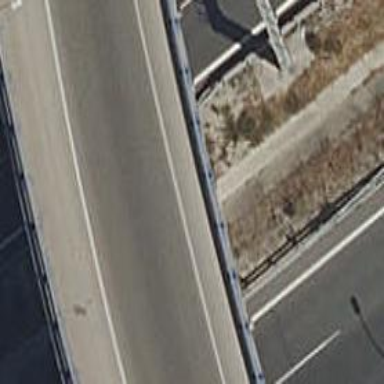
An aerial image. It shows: Bridge on motorway link.